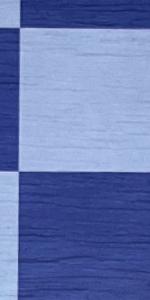
Label: Empty